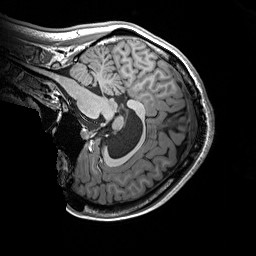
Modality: T1w
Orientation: sagittal
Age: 25
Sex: female
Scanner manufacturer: siemens
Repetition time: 2.2 s
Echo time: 0.00244 s